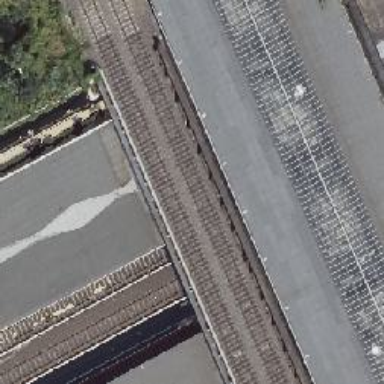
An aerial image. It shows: Platform edge at railway station.